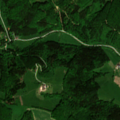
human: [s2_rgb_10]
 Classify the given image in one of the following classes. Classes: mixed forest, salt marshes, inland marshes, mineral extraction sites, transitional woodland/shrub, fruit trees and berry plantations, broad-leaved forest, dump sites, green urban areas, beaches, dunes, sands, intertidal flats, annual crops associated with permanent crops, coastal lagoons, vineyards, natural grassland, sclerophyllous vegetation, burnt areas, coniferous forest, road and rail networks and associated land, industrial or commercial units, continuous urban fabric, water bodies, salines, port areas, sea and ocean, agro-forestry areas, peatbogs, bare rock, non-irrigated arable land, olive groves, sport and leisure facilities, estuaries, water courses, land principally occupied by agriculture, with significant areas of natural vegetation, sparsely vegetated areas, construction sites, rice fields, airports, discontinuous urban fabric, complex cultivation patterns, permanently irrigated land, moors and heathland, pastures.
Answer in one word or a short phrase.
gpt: pastures, land principally occupied by agriculture, with significant areas of natural vegetation, broad-leaved forest, mixed forest